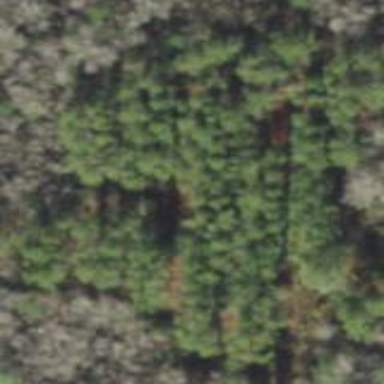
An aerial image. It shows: Forest area dominated by needle-leaved trees.